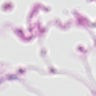
Metastatic tissue present: no